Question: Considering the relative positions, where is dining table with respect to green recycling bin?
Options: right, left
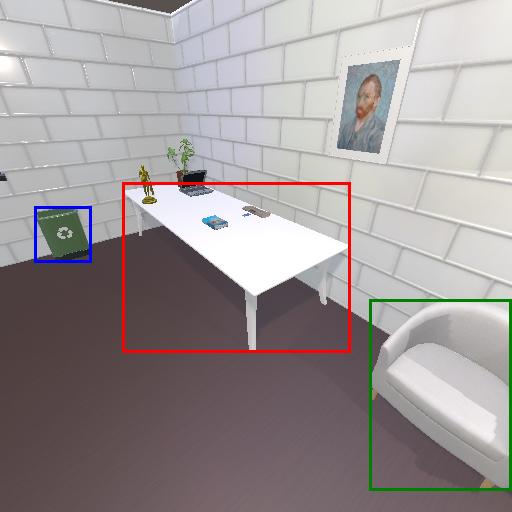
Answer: right